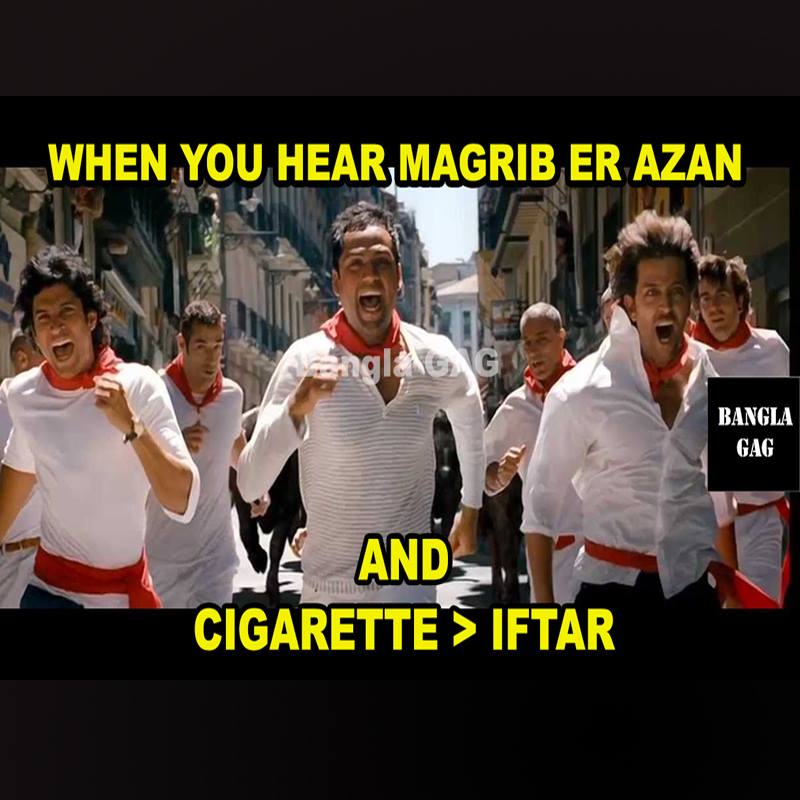
Caption: WHEN YOU HEAR MAGRIB ER AZAN    AND CIGARETTE > IFTAR
Label: non-hate